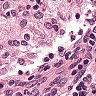
Metastatic tissue present: no